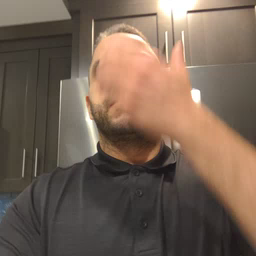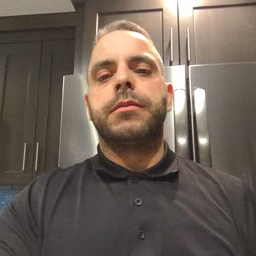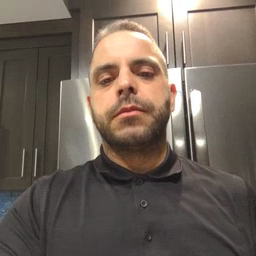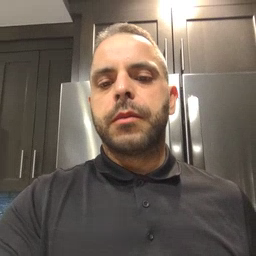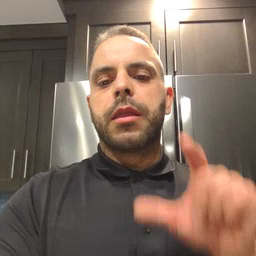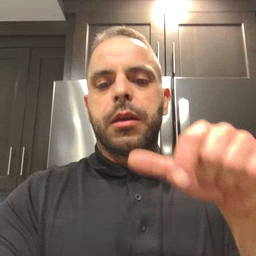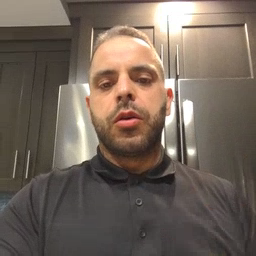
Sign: later